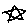
Label: star